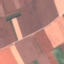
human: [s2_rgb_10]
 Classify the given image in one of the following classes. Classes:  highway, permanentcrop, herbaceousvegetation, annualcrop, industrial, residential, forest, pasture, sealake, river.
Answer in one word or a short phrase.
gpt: AnnualCrop